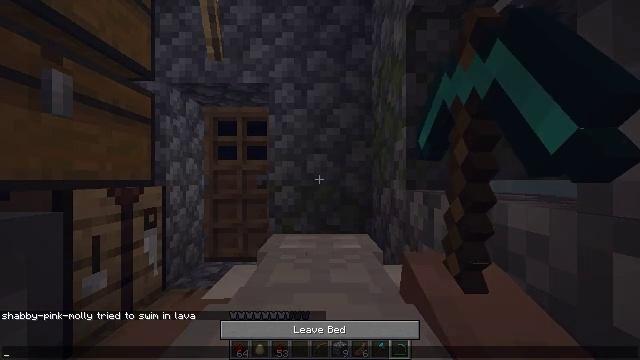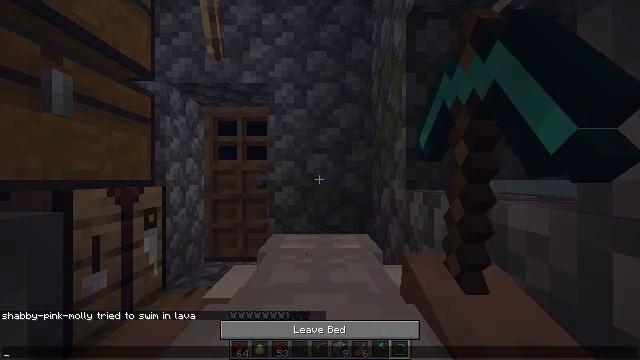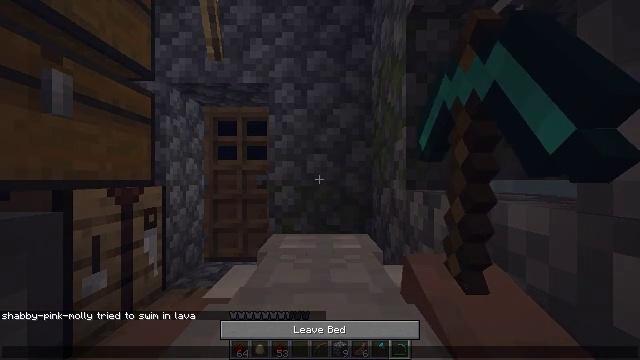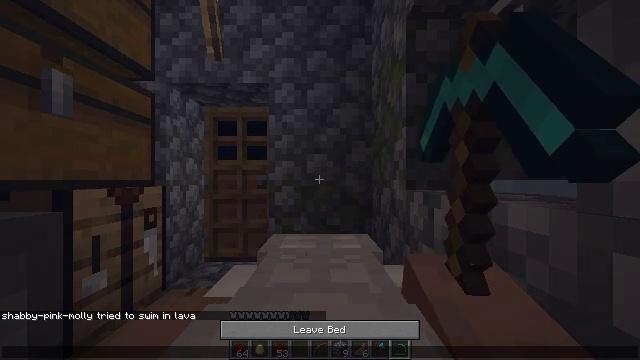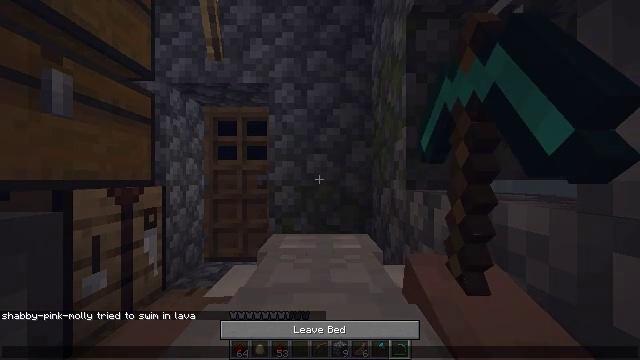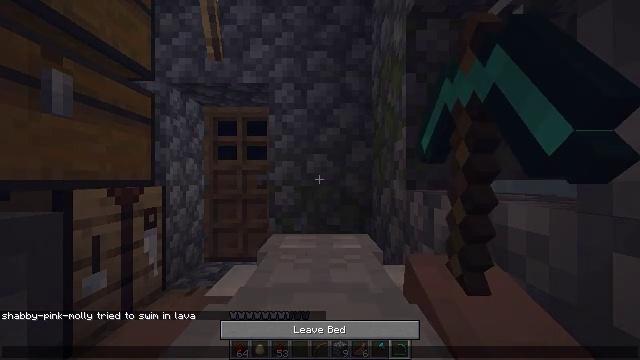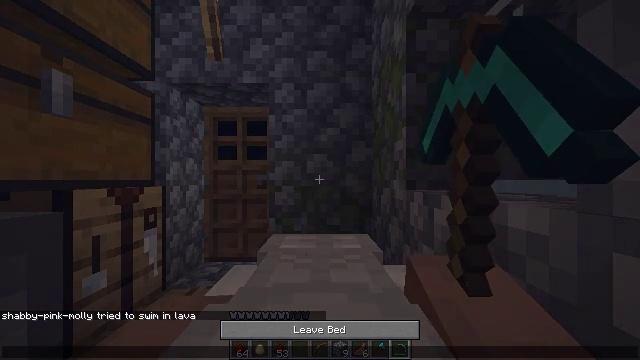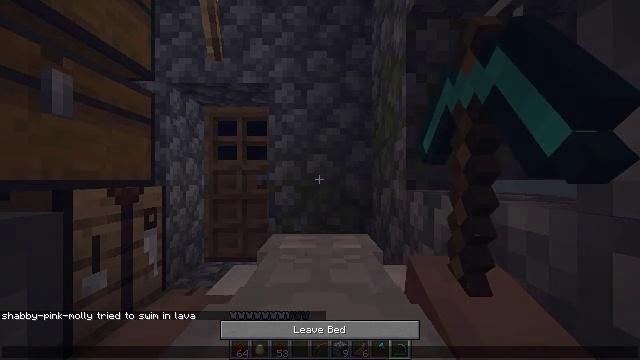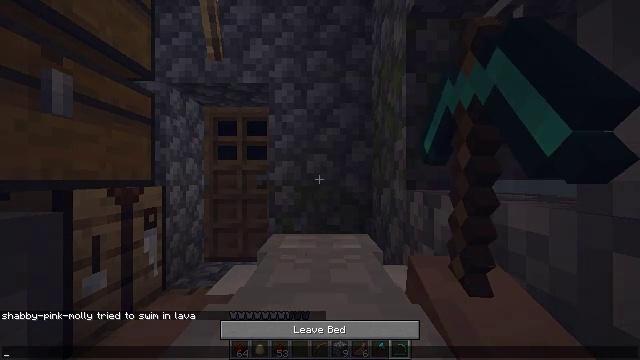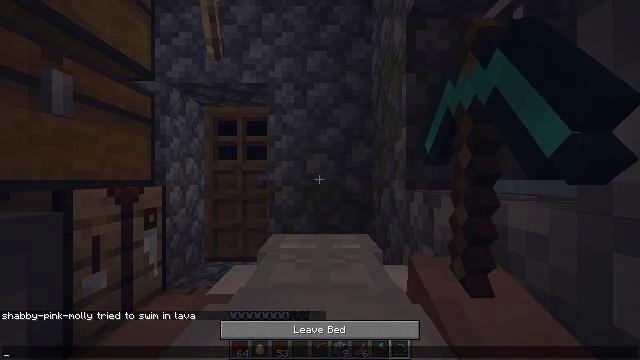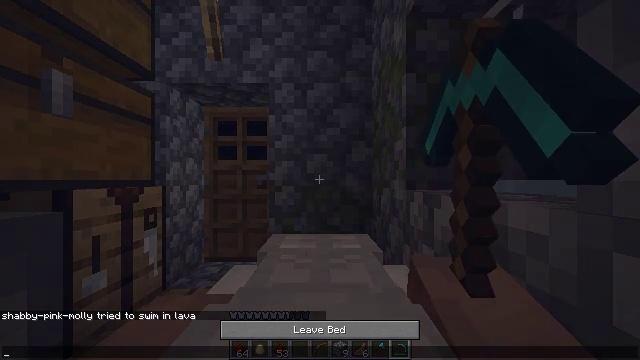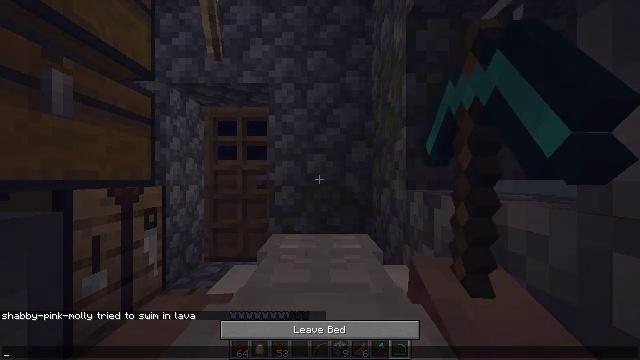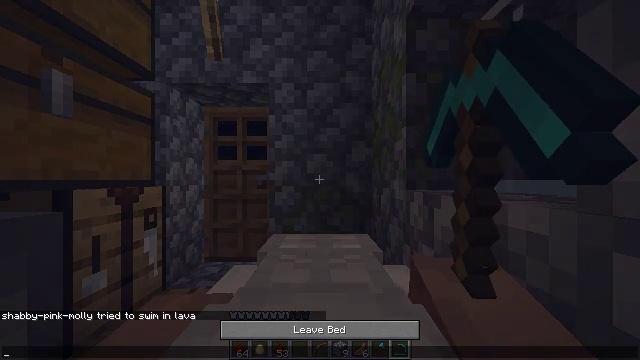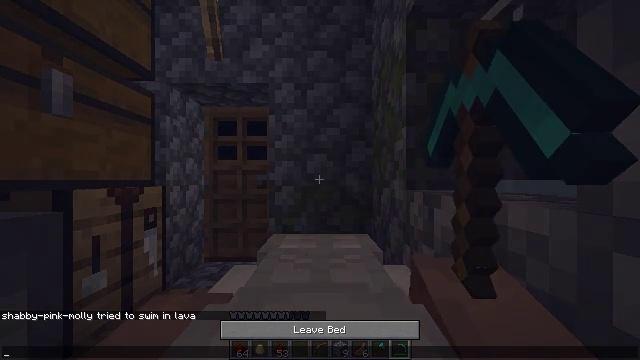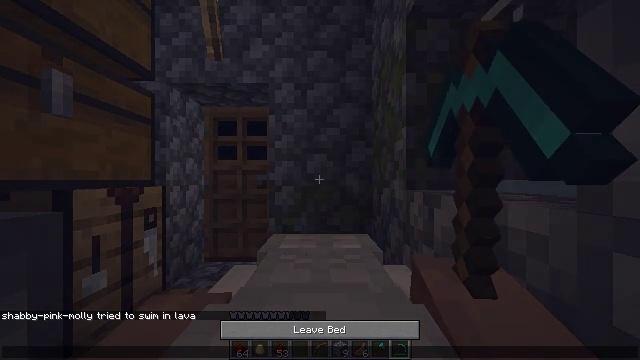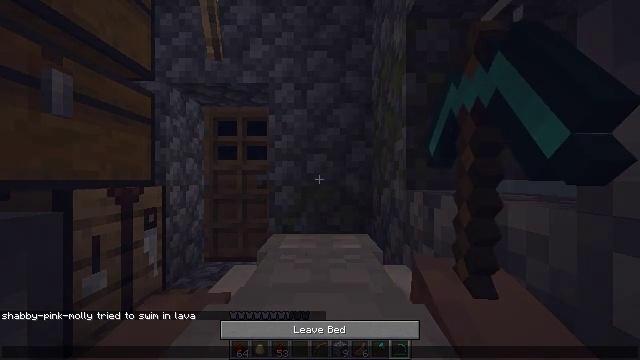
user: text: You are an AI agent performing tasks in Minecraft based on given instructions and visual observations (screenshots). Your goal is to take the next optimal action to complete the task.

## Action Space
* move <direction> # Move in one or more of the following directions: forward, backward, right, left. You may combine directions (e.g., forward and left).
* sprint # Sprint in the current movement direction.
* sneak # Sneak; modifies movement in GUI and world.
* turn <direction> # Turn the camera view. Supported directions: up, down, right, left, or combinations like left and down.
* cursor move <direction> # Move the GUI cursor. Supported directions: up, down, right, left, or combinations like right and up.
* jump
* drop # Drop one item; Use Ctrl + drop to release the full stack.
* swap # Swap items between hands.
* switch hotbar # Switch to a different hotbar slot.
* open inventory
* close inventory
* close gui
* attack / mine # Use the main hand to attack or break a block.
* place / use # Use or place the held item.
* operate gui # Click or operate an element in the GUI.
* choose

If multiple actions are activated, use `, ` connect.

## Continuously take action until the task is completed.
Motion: motion action
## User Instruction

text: Use a crafting table to craft a dispenser.
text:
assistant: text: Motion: no_op
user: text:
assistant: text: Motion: no_op
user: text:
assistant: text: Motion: no_op
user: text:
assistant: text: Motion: no_op
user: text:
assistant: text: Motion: no_op
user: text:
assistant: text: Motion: no_op
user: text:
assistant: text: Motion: no_op
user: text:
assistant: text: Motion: no_op
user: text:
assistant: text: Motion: no_op
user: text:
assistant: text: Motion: no_op
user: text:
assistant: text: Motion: no_op
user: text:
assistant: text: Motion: no_op
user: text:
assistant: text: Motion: no_op
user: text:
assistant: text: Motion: no_op
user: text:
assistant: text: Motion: no_op
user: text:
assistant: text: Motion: no_op
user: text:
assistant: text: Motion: no_op
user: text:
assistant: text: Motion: no_op
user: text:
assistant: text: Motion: no_op
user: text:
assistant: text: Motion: no_op
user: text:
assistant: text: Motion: no_op
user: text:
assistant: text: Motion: no_op
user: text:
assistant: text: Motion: no_op
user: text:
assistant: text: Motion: no_op
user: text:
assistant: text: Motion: no_op
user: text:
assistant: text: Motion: no_op
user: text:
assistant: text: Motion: no_op
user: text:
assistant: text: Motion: no_op
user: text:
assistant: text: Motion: no_op
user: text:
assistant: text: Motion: no_op